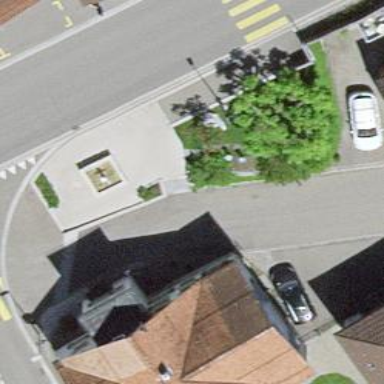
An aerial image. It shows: Set of steps on the road.